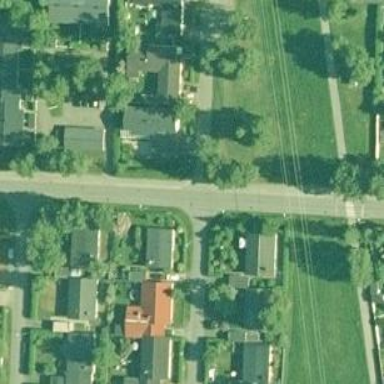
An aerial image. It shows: Road with "give way" sign.